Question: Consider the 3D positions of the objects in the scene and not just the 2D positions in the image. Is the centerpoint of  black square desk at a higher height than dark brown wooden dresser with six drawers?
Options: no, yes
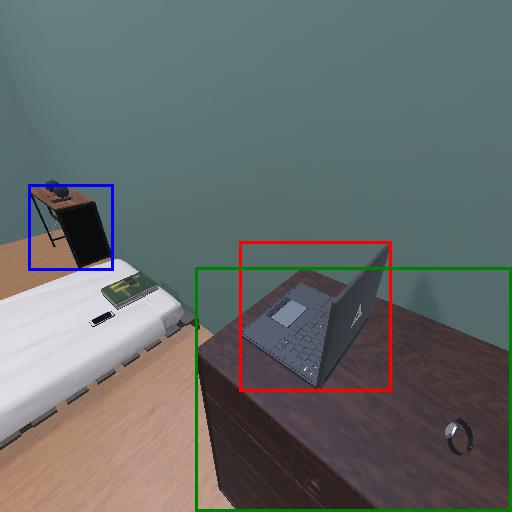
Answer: no